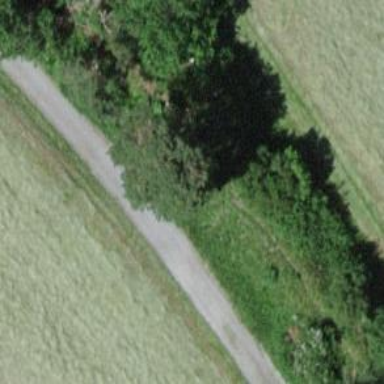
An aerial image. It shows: Dirt track road with grade 3 tracktype.